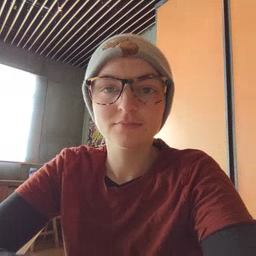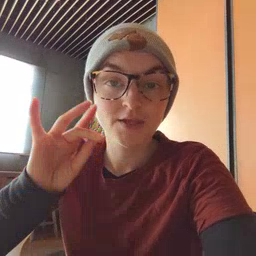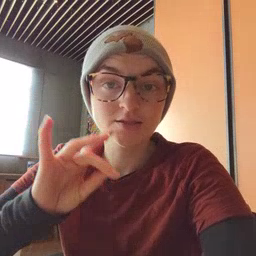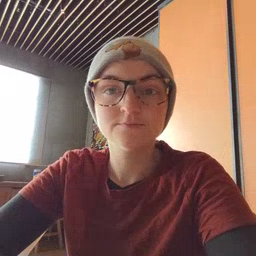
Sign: find